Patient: sex F, age 22
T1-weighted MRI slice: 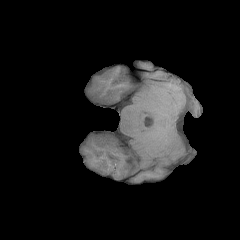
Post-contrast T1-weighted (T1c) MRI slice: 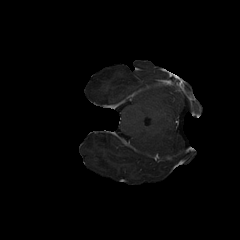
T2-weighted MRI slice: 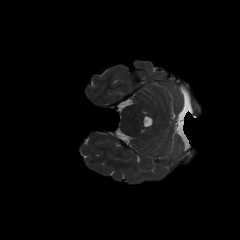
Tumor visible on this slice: no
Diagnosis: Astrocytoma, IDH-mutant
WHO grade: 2